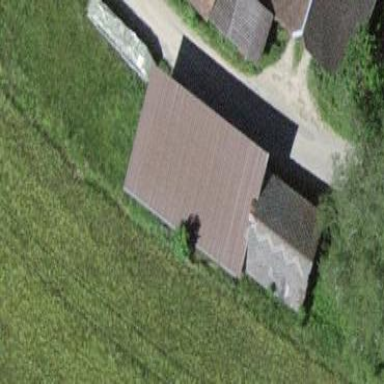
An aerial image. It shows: Barn.